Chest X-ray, PA view. Patient: 58 years old, sex F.
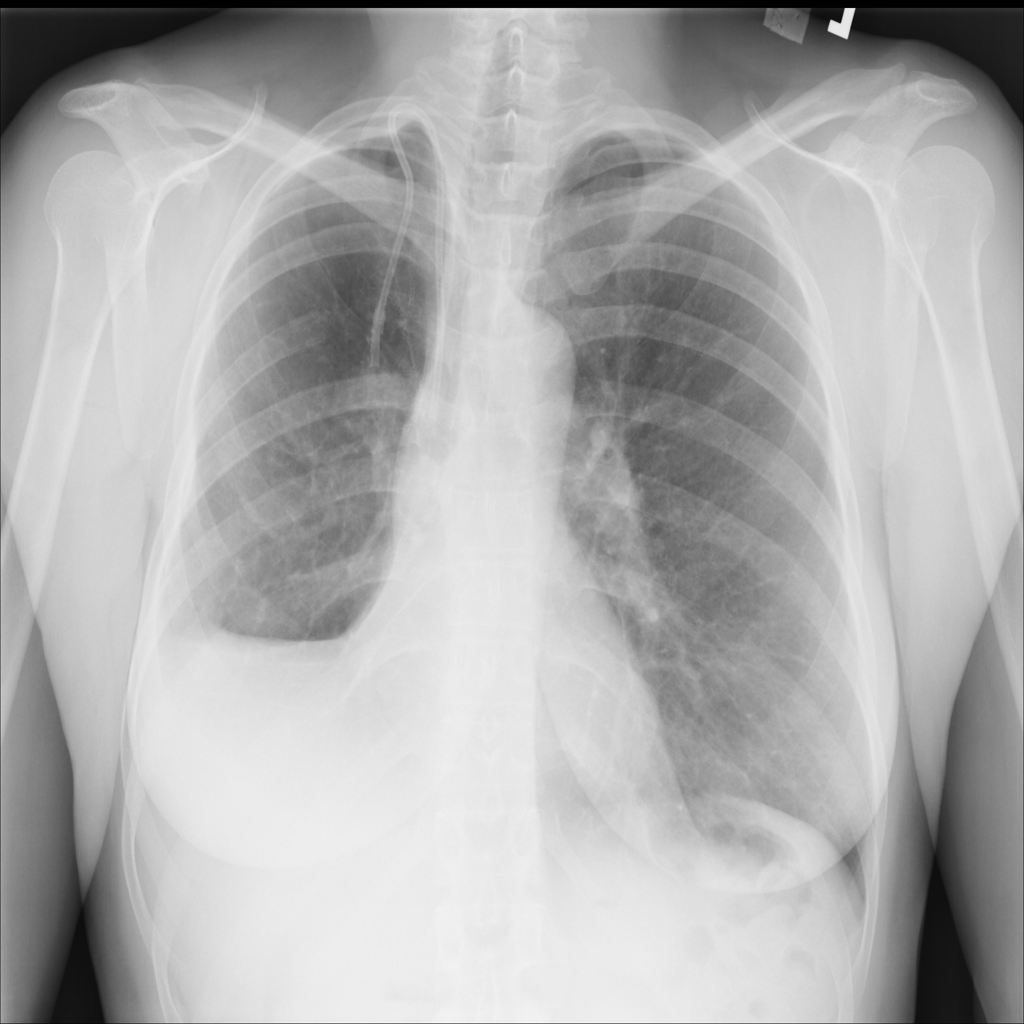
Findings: Effusion